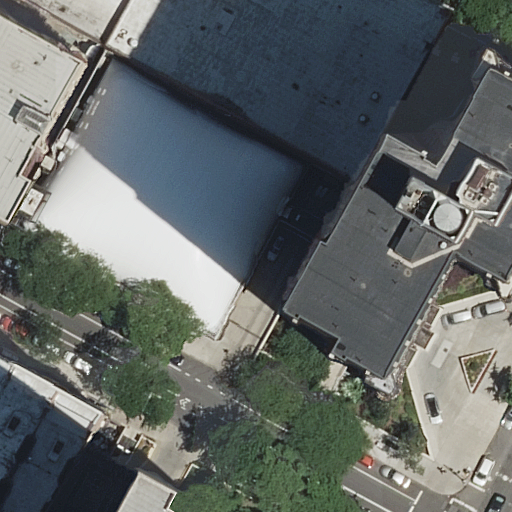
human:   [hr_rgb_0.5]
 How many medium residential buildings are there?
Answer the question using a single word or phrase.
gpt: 4

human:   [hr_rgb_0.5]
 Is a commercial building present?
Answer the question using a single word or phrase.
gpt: no

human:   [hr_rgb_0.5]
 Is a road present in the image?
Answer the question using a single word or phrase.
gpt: yes

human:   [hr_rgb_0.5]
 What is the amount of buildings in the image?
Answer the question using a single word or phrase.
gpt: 8

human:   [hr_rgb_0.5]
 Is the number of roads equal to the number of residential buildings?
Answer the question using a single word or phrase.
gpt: no

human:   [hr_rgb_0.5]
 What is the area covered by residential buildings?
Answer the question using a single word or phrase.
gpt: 5537m2

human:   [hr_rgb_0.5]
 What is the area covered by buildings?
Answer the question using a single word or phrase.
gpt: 5537m2

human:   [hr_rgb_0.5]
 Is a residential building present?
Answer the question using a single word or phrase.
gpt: yes

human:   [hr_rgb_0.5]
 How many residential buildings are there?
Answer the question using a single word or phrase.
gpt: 8

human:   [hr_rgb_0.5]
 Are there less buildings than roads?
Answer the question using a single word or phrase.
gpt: no

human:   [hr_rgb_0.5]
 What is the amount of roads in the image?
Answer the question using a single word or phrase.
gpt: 1

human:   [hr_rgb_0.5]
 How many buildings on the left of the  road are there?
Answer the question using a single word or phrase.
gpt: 6

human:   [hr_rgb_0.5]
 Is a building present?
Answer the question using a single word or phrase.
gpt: yes

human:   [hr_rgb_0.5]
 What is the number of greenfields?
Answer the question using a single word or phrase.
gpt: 0

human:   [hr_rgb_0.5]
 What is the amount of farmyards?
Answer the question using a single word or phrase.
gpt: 0

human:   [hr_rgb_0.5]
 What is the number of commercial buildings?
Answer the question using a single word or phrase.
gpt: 0

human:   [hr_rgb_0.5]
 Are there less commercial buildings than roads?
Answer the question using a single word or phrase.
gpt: yes

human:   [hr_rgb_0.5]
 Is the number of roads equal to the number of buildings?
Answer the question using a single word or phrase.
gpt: no

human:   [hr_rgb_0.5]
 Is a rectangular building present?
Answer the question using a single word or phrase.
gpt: yes

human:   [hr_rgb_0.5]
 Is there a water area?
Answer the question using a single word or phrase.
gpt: no

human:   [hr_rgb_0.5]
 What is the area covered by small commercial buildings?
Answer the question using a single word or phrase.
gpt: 0m2

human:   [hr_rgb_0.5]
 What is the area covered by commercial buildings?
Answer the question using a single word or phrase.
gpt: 0m2

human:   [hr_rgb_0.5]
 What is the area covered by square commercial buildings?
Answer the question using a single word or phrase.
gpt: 0m2

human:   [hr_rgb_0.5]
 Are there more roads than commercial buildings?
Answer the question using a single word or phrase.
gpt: yes

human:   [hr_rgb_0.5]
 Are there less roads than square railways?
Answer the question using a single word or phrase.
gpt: no

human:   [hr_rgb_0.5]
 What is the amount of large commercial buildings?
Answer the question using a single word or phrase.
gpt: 0

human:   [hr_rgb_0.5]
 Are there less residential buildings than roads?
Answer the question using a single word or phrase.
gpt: no

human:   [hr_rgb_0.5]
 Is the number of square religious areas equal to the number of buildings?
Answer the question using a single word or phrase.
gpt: no

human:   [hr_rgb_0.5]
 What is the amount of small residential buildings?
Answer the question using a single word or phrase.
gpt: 2

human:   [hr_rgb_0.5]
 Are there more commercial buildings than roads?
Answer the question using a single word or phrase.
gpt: no

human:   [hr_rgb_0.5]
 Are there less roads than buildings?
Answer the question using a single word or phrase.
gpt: yes

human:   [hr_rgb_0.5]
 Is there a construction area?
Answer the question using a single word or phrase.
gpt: no

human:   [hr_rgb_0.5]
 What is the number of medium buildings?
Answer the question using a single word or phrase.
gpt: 4

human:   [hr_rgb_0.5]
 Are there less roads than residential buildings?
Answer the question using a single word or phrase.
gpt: yes

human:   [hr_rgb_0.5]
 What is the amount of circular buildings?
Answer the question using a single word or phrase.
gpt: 0

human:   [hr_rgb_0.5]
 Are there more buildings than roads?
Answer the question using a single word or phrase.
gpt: yes

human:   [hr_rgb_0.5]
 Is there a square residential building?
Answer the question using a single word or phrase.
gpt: no

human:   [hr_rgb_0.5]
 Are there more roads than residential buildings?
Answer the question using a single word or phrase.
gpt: no

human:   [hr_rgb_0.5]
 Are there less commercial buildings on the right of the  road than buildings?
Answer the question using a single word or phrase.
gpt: yes

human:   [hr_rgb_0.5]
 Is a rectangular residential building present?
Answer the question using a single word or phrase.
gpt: yes

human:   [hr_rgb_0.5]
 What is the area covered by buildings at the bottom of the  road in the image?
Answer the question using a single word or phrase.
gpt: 197m2

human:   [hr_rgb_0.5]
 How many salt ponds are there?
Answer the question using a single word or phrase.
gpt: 0

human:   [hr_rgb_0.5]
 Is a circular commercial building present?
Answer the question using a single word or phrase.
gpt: no

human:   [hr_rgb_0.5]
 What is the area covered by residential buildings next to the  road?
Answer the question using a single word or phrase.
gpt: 5537m2

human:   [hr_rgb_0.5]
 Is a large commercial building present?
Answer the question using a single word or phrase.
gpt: no

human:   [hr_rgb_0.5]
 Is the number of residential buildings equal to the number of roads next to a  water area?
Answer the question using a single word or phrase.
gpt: no

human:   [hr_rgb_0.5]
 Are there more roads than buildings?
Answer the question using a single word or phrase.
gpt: no

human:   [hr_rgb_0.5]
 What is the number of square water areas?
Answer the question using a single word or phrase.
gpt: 0

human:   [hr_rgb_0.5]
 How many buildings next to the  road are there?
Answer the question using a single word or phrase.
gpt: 8

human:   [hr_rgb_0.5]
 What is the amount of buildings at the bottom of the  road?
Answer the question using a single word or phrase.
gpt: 2

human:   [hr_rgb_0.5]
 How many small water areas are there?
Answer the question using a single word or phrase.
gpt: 0

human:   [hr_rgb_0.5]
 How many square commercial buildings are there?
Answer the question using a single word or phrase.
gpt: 0

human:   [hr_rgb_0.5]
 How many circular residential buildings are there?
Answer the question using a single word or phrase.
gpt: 0

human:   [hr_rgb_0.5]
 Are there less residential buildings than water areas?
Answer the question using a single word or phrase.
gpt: no

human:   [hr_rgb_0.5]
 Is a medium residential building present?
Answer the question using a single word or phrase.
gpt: yes

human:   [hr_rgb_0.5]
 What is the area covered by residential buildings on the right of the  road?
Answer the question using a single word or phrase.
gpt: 0m2

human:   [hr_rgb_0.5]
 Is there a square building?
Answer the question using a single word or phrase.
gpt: no

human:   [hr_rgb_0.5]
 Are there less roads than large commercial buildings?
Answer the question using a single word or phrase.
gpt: no

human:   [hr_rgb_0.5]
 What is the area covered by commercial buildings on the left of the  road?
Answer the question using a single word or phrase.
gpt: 0m2

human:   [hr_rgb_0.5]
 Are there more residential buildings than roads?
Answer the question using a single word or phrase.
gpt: yes

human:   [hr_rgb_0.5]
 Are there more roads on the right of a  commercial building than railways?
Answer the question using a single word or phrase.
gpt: no

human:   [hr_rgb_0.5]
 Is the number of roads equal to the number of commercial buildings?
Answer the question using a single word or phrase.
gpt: no

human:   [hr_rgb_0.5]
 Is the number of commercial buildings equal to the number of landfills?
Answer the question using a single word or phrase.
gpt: yes

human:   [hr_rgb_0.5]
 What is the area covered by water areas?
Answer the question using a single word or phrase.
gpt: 0m2